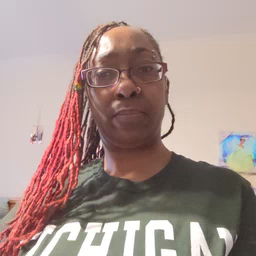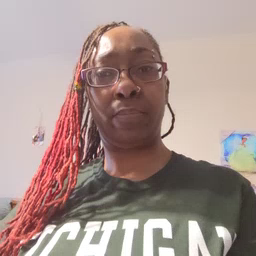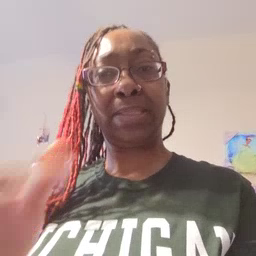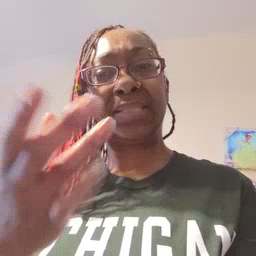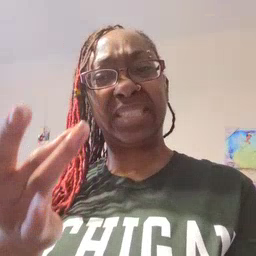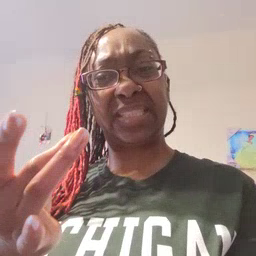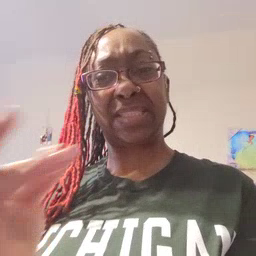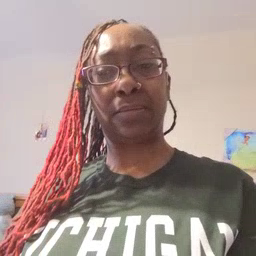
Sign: sticky